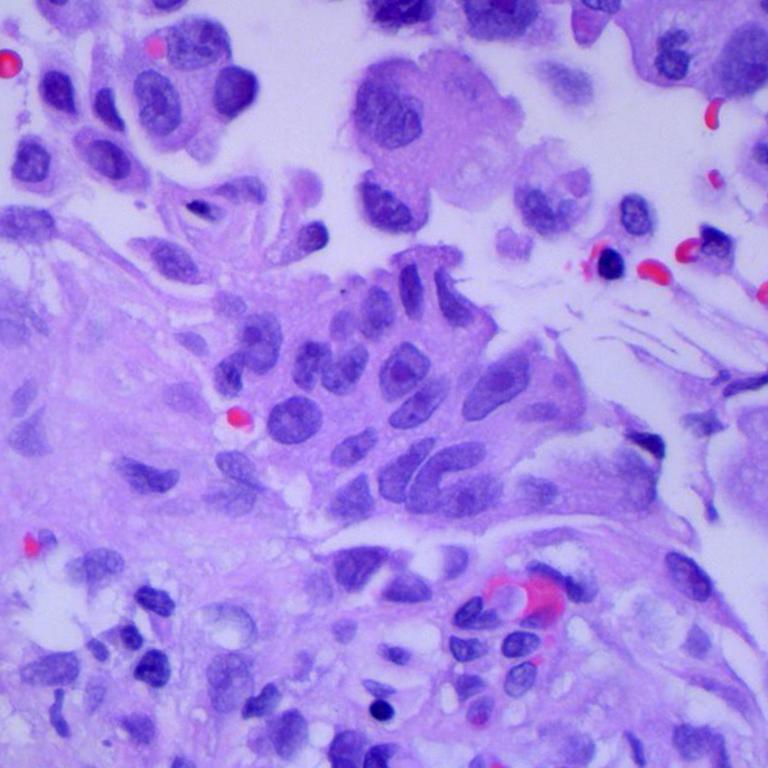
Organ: lung
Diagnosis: adenocarcinomas